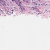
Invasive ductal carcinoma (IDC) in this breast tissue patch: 1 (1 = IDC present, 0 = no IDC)